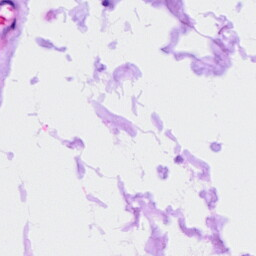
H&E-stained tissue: Ovarian